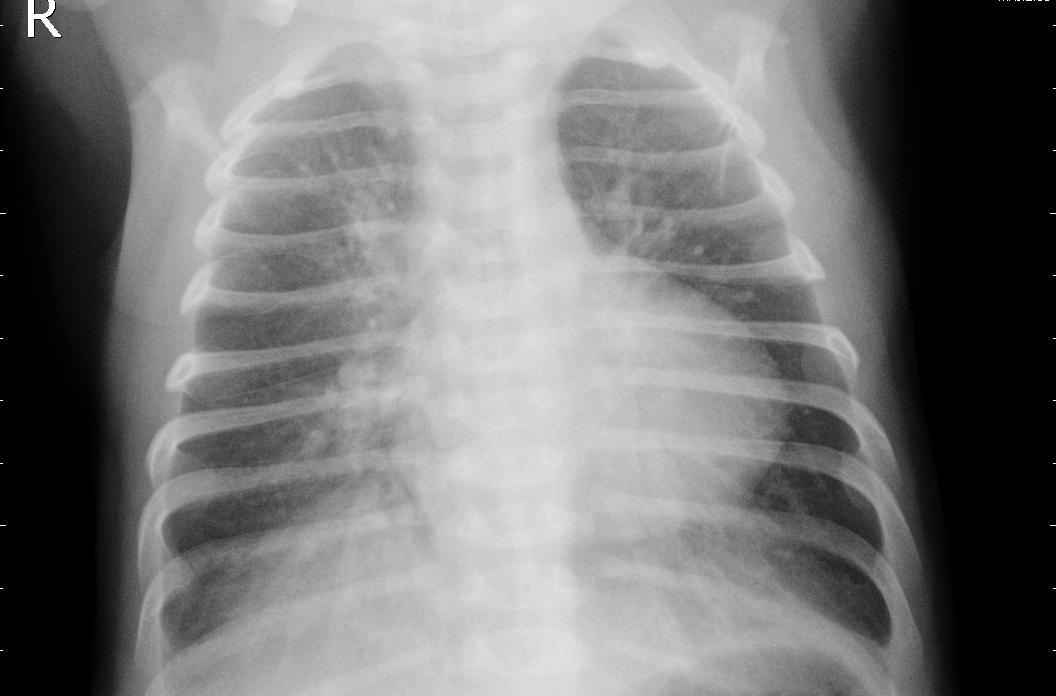
Diagnosis: PNEUMONIA